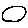
Label: circle